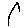
Label: square